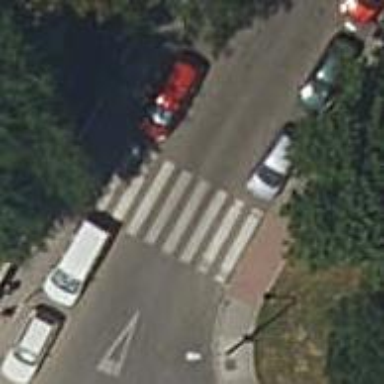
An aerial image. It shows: Marked crossing on the road.